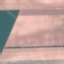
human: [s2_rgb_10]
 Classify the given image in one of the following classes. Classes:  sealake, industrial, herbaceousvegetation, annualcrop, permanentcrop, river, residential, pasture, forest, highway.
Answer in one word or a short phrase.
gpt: AnnualCrop